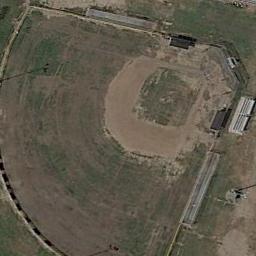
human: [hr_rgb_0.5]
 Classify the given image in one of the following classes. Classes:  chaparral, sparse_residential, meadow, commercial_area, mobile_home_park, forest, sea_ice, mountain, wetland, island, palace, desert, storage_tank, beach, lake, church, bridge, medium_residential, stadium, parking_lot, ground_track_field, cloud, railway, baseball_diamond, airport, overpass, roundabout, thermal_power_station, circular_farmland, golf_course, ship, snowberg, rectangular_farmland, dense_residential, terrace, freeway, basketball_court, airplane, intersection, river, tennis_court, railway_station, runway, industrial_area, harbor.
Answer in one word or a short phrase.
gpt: baseball_diamond